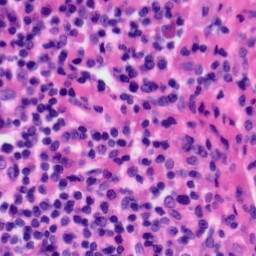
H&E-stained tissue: Tonsil